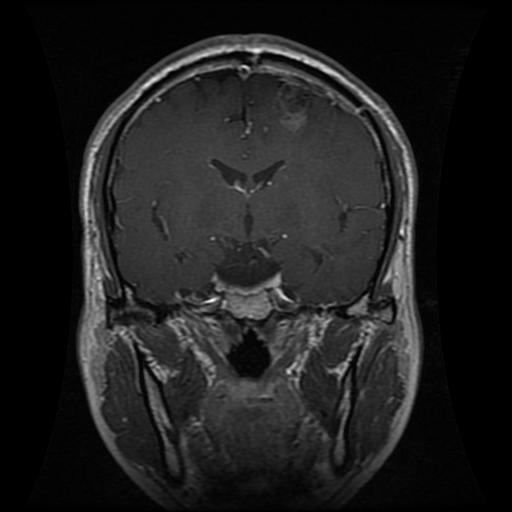
Label: glioma